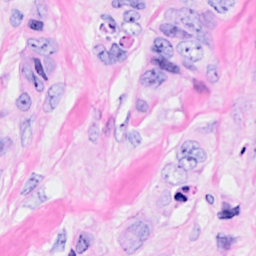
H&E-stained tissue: Breast